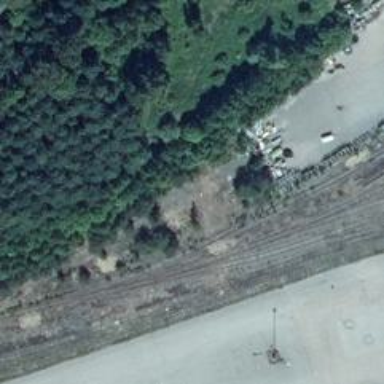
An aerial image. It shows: Abandoned railway.